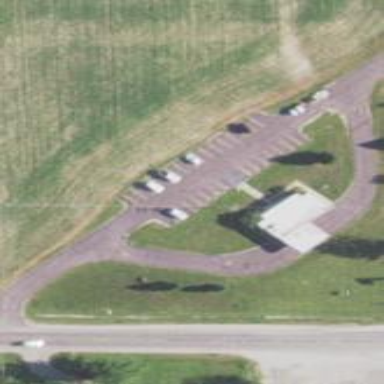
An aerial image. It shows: Parking area with surface.